Interaction volume radius: 10 \u00c5
Interaction volume height: 15 \u00c5
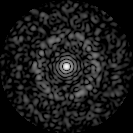
Disorder parameter: 0.828